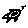
Label: fish